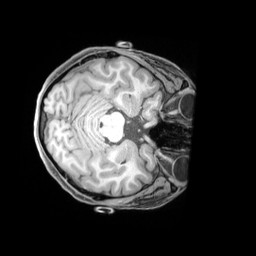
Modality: T1w
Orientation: axial
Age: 23
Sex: female
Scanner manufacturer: siemens
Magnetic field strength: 3 T
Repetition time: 1.97 s
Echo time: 0.00206 s